Question: When I move a '<div>' horizontally on hover, the vertical borders become a bit pixelated and show a "stairs" effect. Is there a way to keep the vertical lines nice and tight? This is my code:

'''
div.move {
background-color:red;
height:400px;
width:200px;
-webkit-transition: all .5s ease-out;
-moz-transition: all .5s ease-out;
-ms-transition: all .5s ease-out;
-o-transition: all .5s ease-out;
transition: all .5s ease-out;
}
div.contain:hover .move {
-webkit-transform:translate(184px);
}
'''
Fiddle here : <URL>
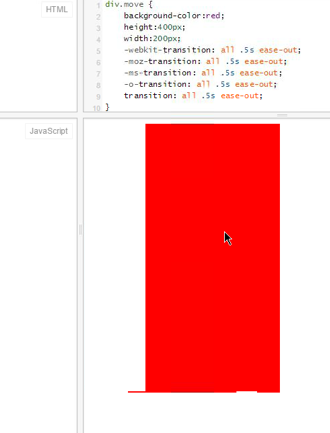
Answer: there is no pixelated borders when hovering, i believe that this problem happens because of your low ram or old monitor